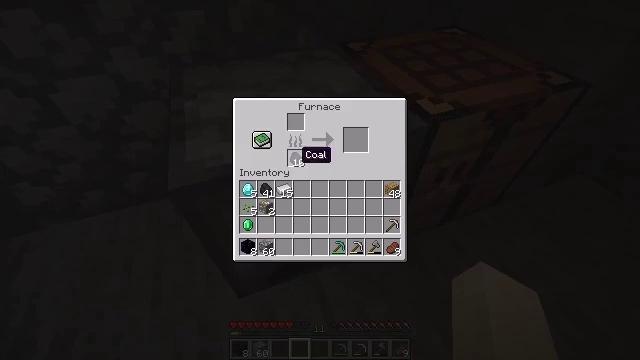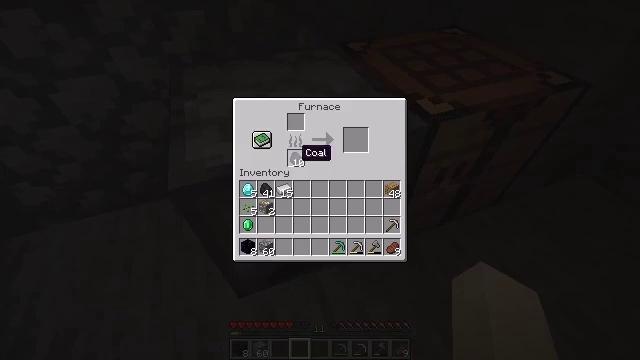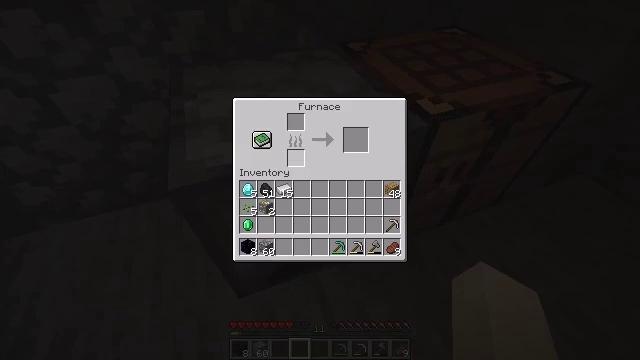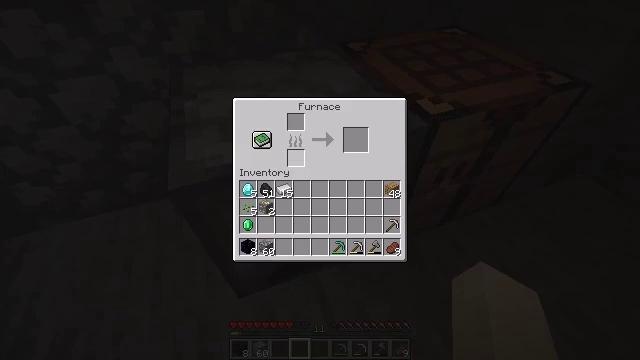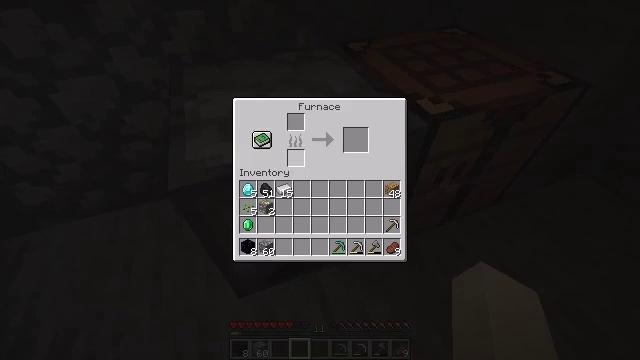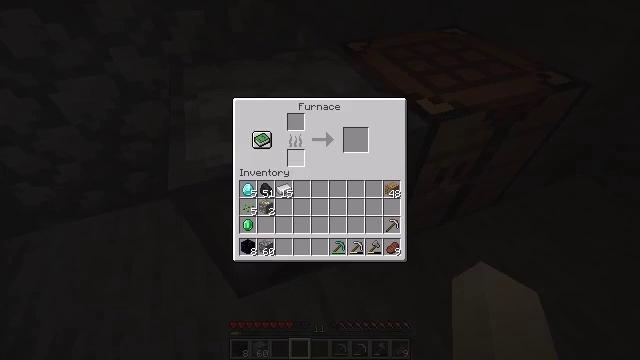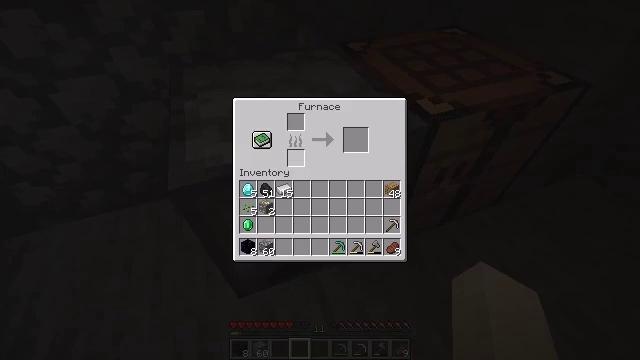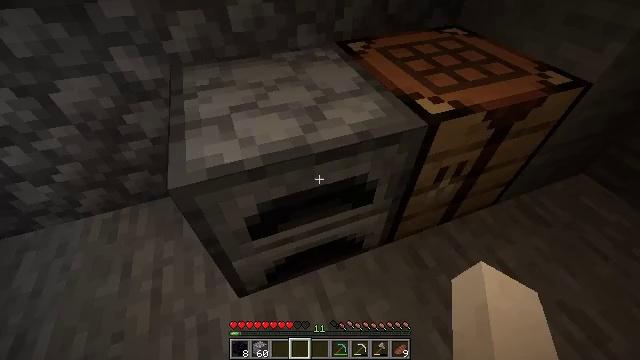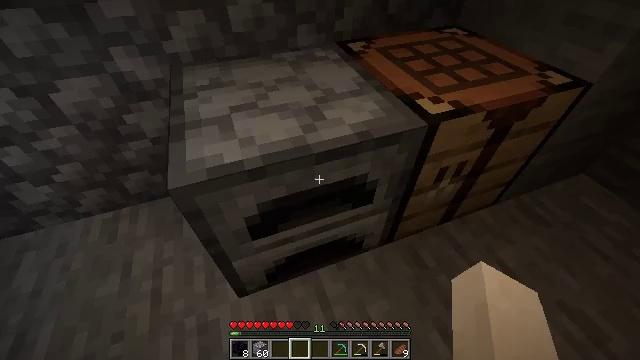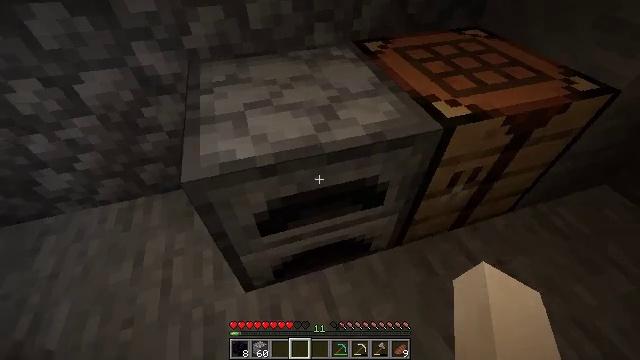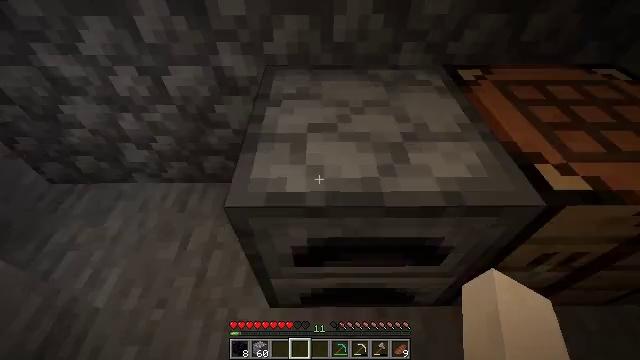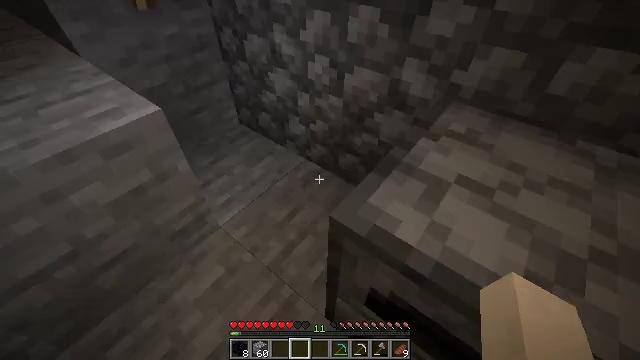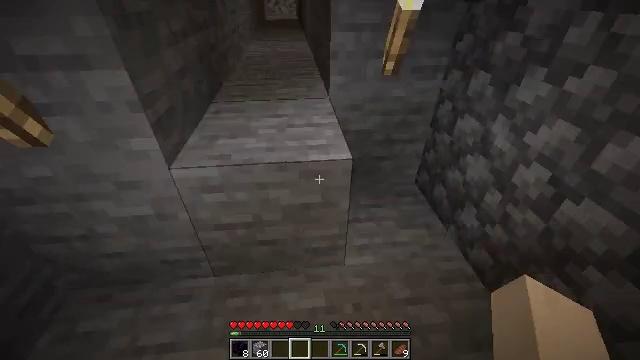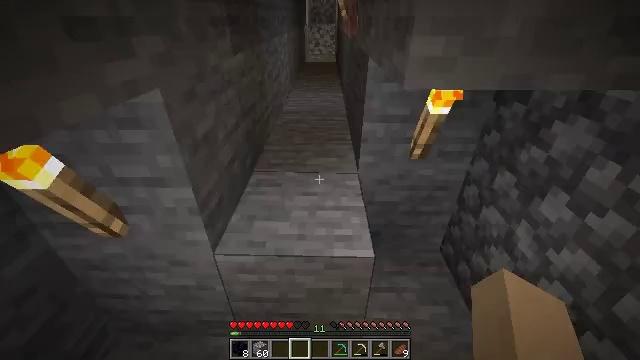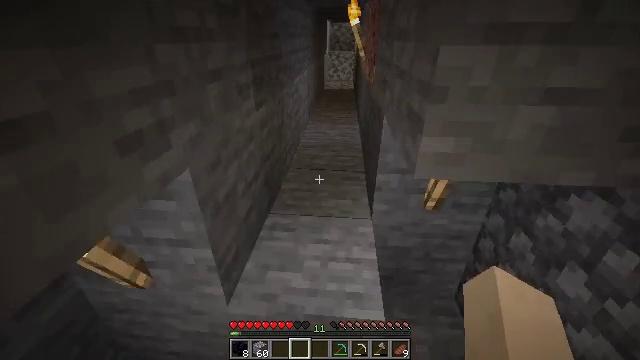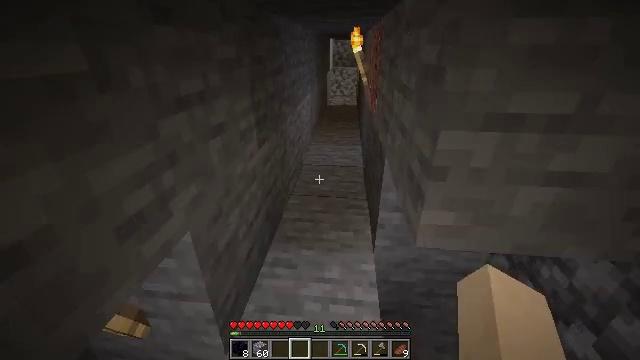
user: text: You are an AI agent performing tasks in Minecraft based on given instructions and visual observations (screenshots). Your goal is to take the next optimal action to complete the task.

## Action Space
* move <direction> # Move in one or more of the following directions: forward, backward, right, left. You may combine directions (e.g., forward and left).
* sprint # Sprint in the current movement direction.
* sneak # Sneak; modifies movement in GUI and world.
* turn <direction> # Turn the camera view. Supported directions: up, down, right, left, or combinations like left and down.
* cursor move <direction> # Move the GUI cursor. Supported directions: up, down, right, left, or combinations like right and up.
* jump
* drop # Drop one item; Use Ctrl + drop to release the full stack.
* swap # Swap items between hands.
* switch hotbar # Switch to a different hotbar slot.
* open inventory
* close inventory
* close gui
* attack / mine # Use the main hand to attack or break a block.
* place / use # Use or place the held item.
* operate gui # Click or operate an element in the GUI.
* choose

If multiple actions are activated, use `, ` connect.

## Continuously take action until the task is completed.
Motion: motion action
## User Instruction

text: Extract emerald ore from the hills.
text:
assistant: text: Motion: sneak
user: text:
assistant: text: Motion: sneak, operate gui
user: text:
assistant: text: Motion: sneak, operate gui
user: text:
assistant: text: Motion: sneak
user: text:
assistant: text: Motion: sneak
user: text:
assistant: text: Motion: no_op
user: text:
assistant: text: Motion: no_op
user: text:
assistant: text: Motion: close gui
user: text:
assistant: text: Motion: move forward, turn left, open inventory
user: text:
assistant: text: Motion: move forward, turn left
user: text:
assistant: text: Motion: move forward, turn left and up
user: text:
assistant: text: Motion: move forward, turn left and up, jump
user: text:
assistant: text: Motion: move forward, turn left and up, jump
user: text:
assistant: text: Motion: move forward, turn left and up, jump
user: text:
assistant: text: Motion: move forward, turn up, jump
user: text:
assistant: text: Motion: move forward, turn up
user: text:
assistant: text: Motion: move forward, turn up
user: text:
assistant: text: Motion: move forward, turn up
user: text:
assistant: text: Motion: move forward, turn up
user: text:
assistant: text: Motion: move forward, turn up
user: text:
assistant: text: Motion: move forward, turn right and up
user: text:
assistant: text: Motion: move forward, turn up
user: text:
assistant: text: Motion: move forward, turn up
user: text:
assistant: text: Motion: move forward
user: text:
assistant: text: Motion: move forward
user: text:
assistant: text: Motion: move forward
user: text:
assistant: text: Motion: move forward
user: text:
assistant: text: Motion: move forward, jump
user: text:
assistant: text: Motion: move forward, jump
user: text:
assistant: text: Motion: move forward, jump